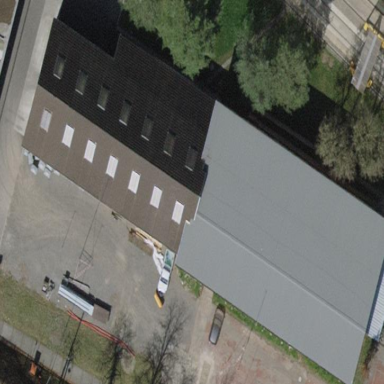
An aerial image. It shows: Shed building.